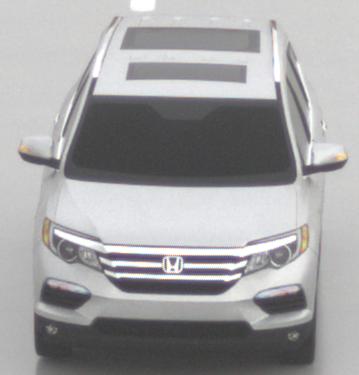
Make: Honda
Model: Pilot
Detailed model: 3
Model produced from: 2015
Model produced until: 2022
Doors: 5
Color: white
Road condition: wet road
Daytime: morning or afternoon
Contrast: low contrast